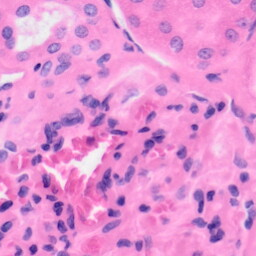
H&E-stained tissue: Kidney